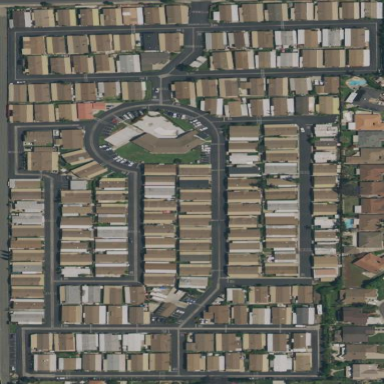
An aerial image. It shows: Residential area known as trailer park.